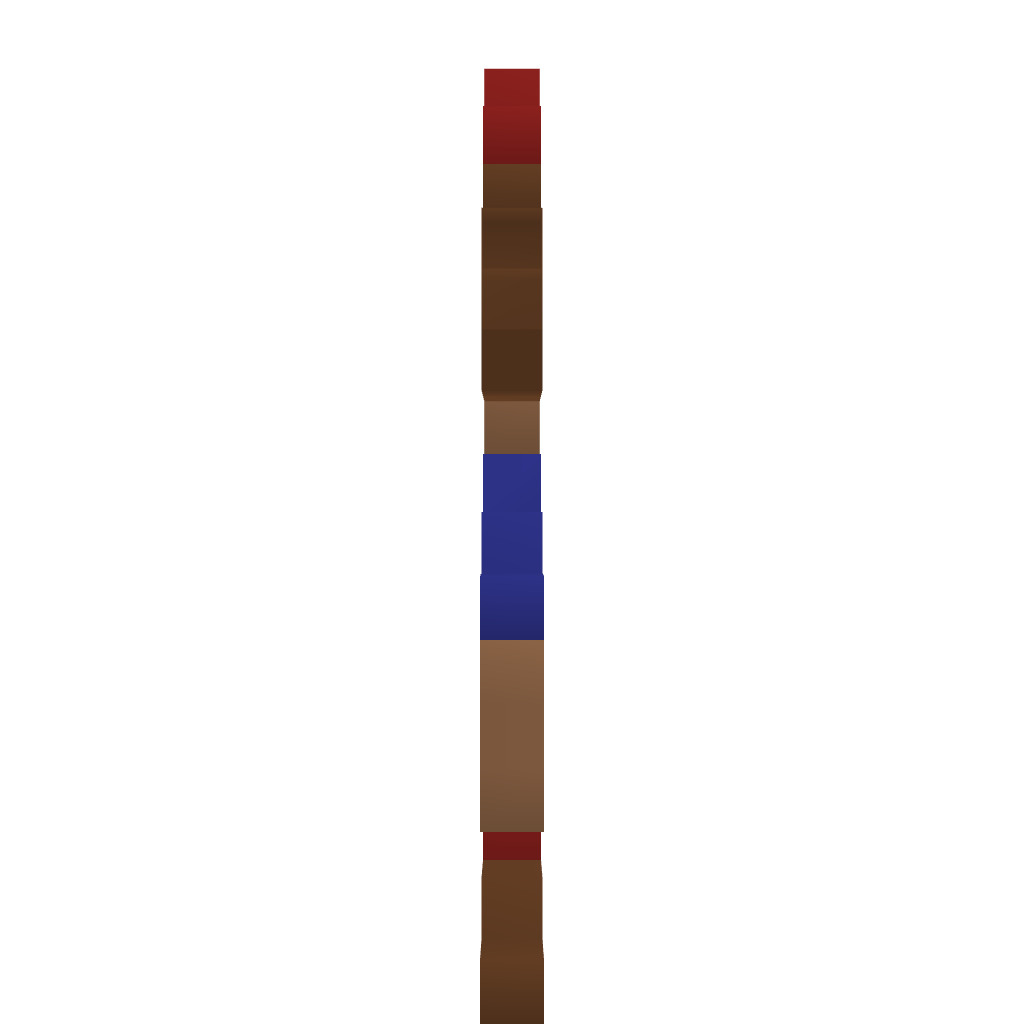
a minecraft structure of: Super Mario 8-Bit Style [Standing]